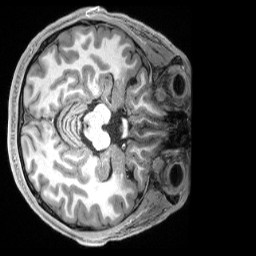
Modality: T1w
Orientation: axial
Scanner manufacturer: siemens
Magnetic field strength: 3 T
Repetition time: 2.5 s
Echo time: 0.00231 s